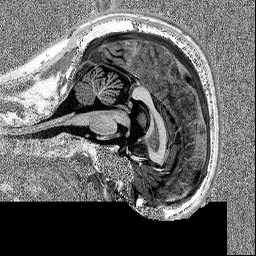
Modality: MP2RAGE
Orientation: sagittal
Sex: male